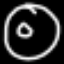
Label: donut